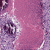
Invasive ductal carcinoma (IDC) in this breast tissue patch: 0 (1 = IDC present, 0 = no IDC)